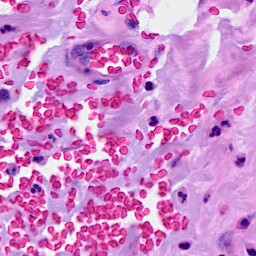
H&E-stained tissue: Breast